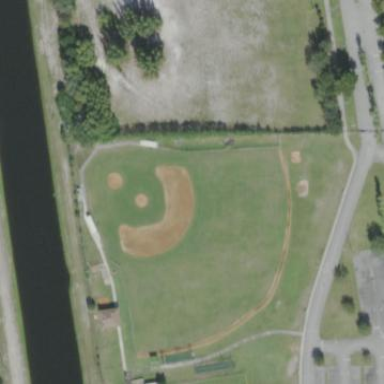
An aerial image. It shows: Baseball pitch for leisure and sports activities.